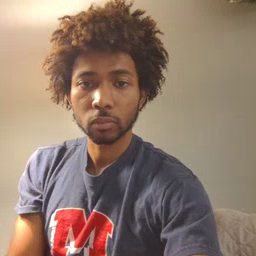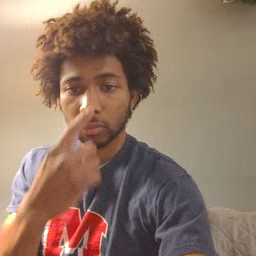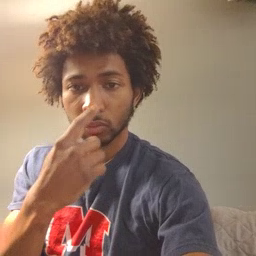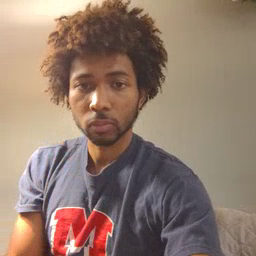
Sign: nose